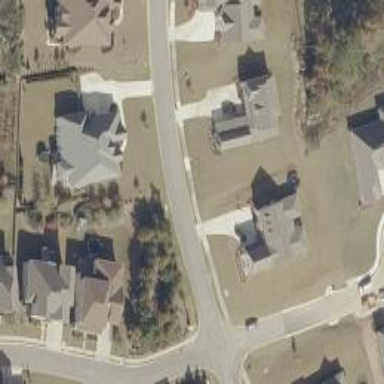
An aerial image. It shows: Residential road.